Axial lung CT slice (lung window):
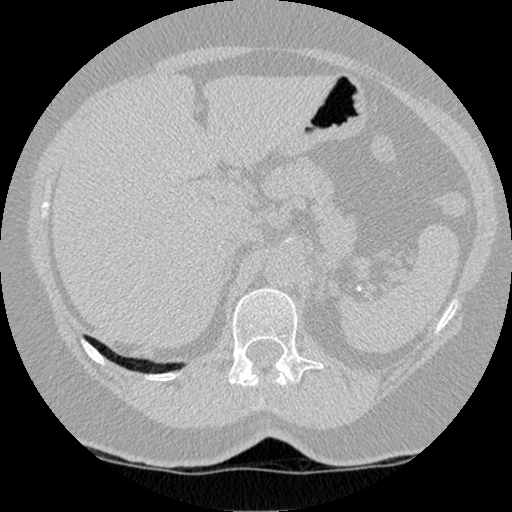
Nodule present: no